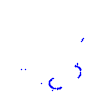
Particle: proton